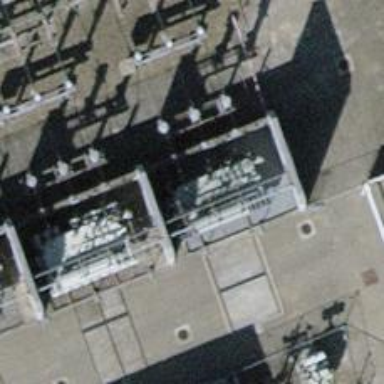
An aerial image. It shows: Outdoor distribution transformer for power supply.